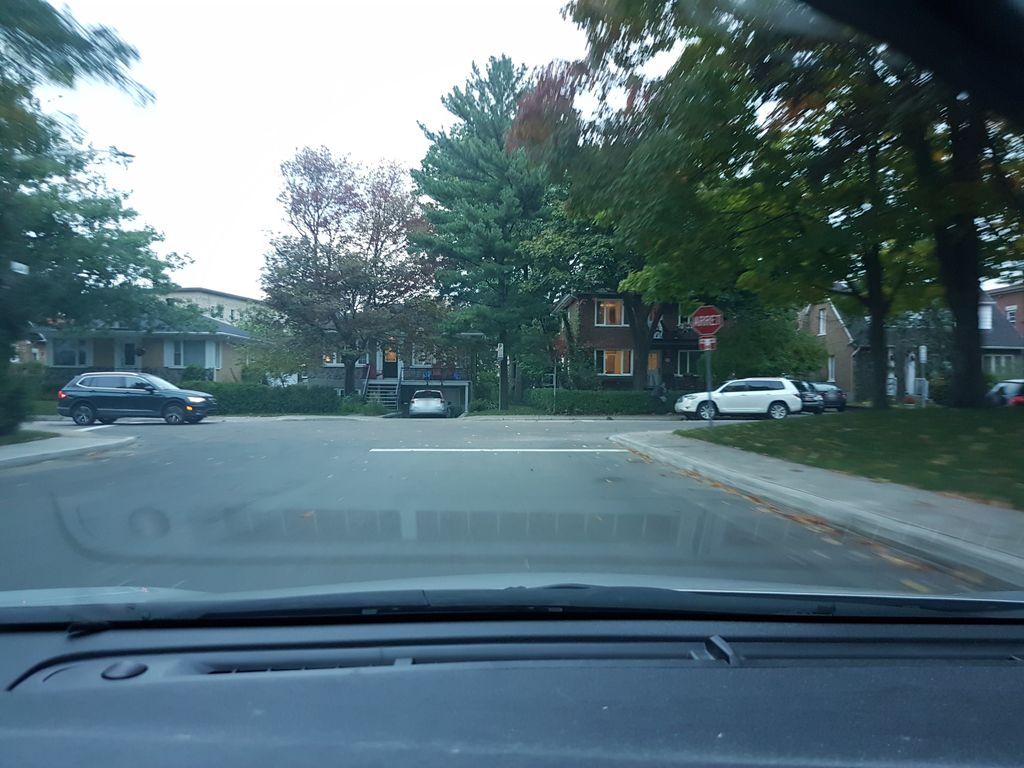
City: quebec_city